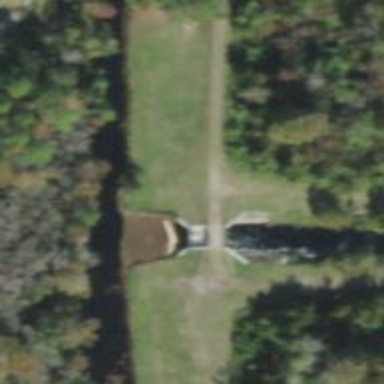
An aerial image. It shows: Weir in waterway.